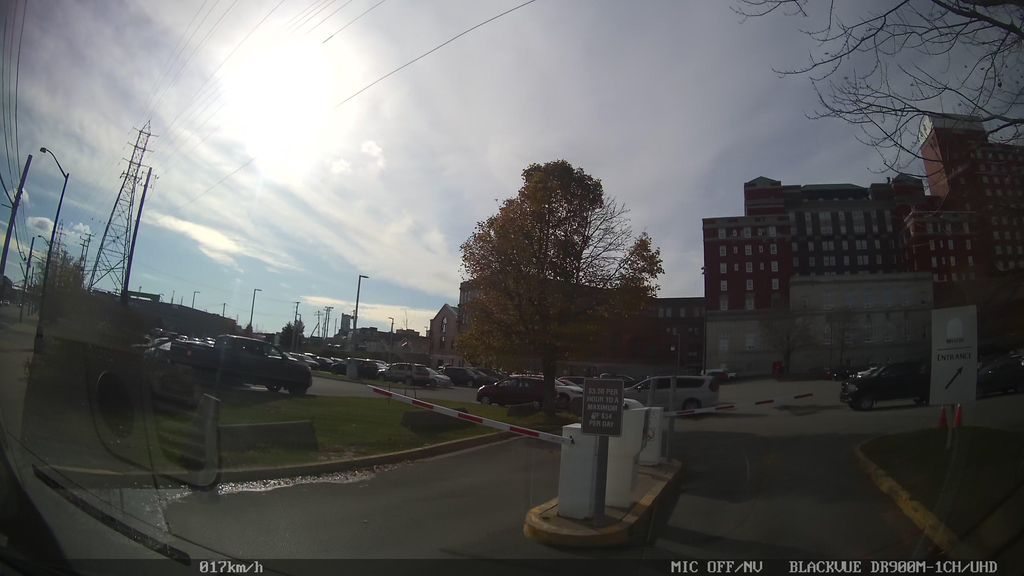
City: halifax